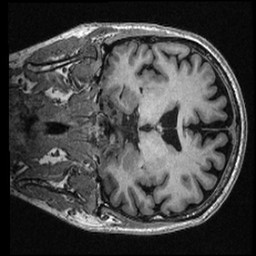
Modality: T1w
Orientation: coronal
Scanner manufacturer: ge
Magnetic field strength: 3 T
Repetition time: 0.006736 s
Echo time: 0.002996 s